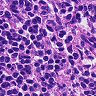
Metastatic tissue present: no